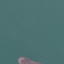
Land use / land cover class: SeaLake